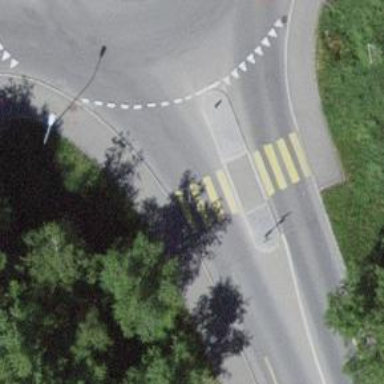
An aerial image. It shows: Marked crossing with pedestrian island.